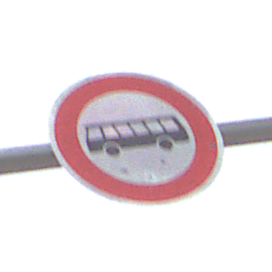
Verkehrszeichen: VerbotKraftomnibusse
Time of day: Midday
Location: Outdoor (RoadRail)
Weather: PartlyCloudy
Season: NotSpecified
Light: Natural